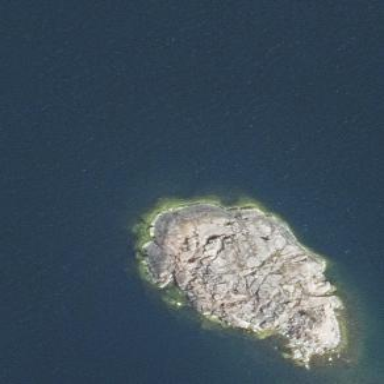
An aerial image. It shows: Islet along the natural coastline.